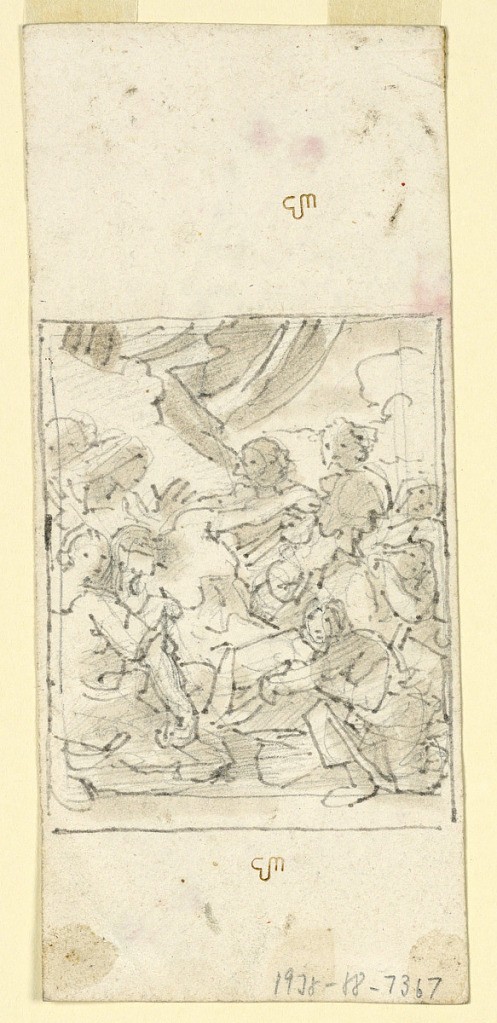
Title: Figures Mourning Over the Dead Christ
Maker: Fortunato Duranti, Italian, 1787 - 1863
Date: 1820-1850
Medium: Pen and grey ink, brush and pale brown wash on paper
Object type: Drawing
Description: A group of figures mourns over the dead Christ. In framing line. Verso: Two heads of satyrs, one seen in right profile, and the other frontally.